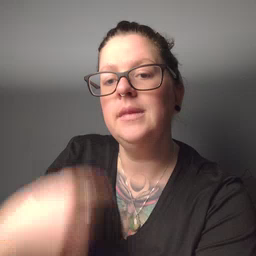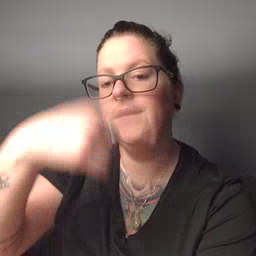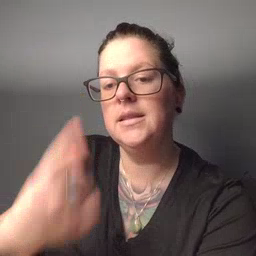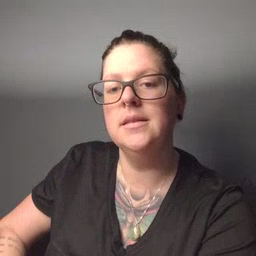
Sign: face